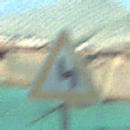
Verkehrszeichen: DoppelkurveZunaechstLinks
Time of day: MorningAfternoon
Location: Roofed (Special)
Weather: PartlyCloudy
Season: NotSpecified
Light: Natural